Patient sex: M
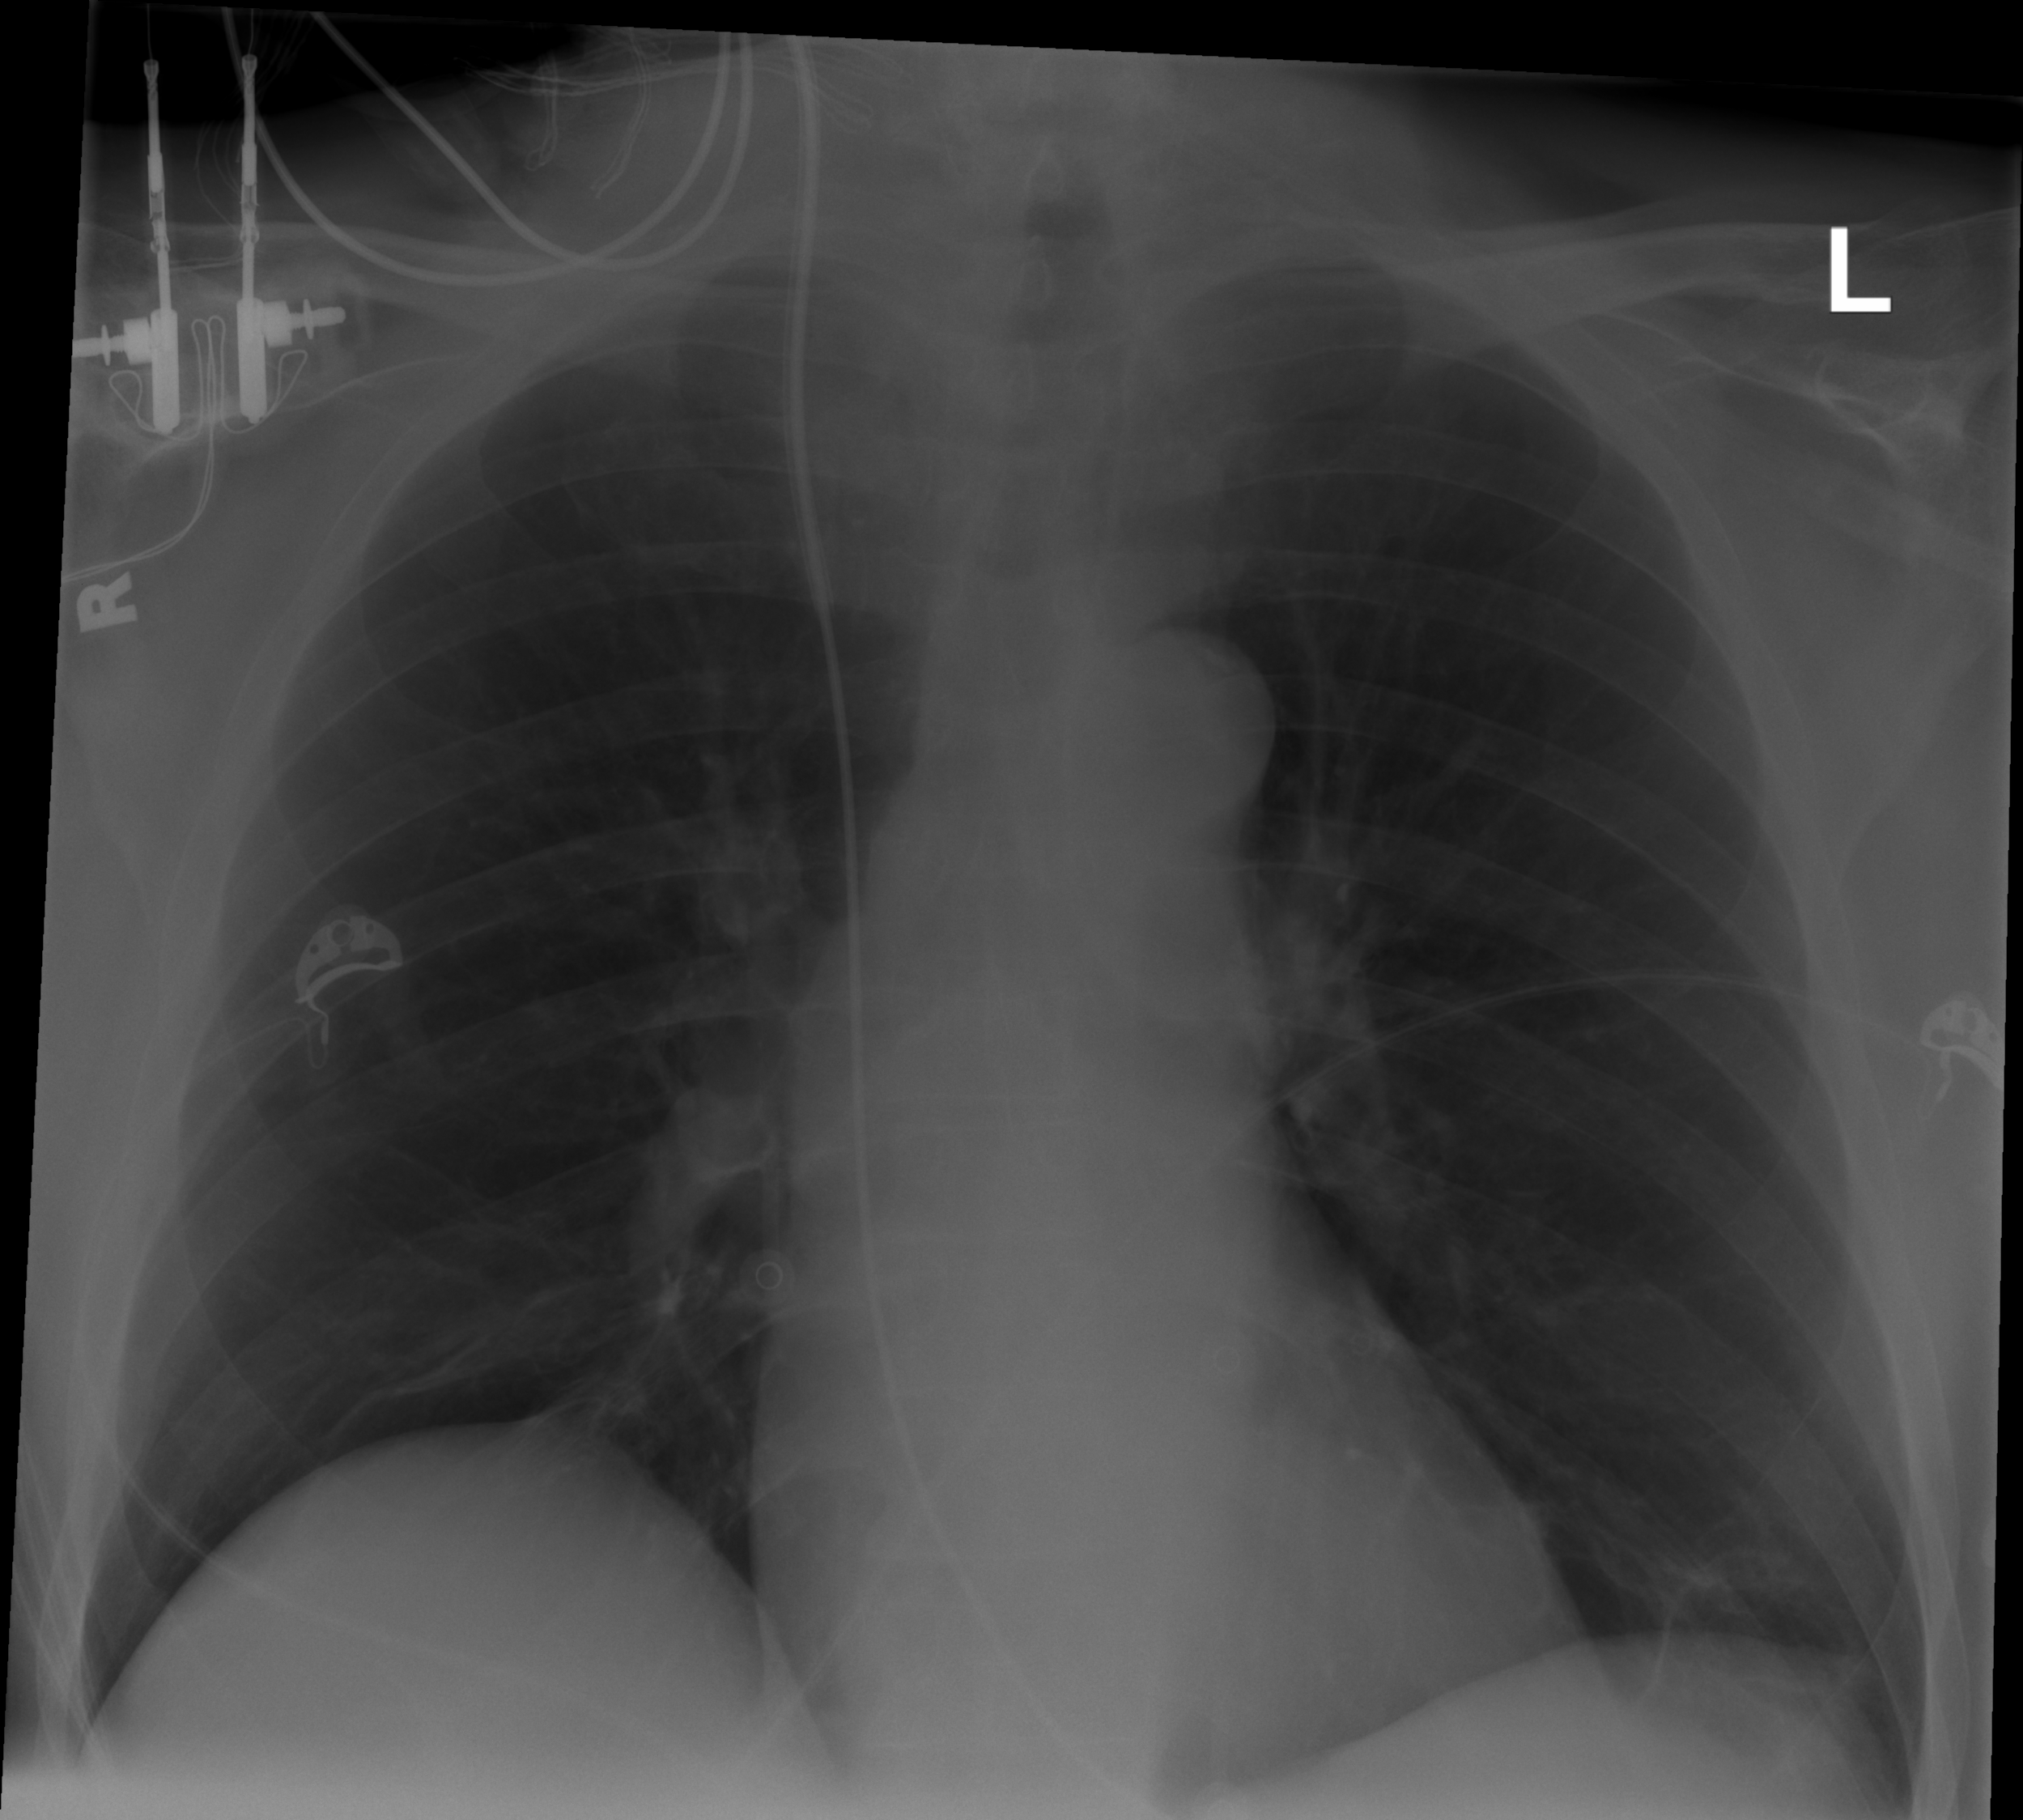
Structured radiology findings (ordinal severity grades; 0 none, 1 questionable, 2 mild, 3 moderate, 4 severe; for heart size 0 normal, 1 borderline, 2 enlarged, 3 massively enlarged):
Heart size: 0
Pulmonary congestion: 0
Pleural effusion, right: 0
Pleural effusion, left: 0
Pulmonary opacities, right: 0
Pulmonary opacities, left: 0
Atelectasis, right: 0
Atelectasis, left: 1